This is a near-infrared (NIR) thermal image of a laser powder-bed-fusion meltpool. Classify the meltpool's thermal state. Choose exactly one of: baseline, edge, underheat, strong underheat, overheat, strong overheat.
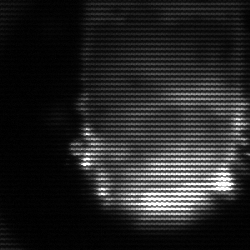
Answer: baseline